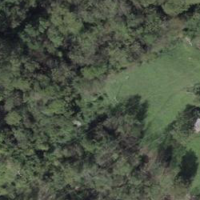
EUNIS habitat code: 41
Species observed at this site:
Asplenium trichomanes
Melica nutans
Primula vulgaris